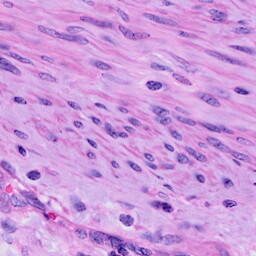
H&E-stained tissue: Cervix